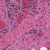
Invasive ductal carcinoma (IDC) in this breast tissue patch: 0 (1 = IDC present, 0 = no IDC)